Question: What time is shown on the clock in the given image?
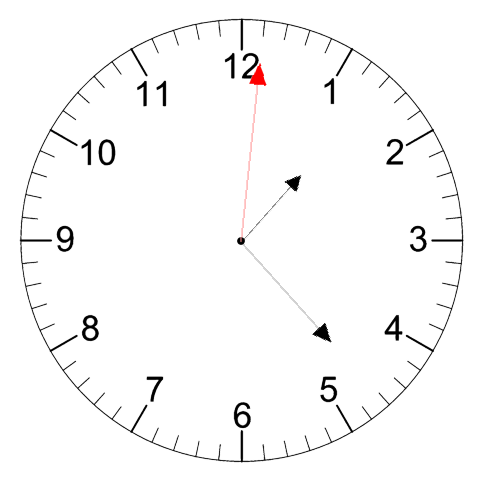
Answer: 01:23:01